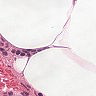
Metastatic tissue present: no